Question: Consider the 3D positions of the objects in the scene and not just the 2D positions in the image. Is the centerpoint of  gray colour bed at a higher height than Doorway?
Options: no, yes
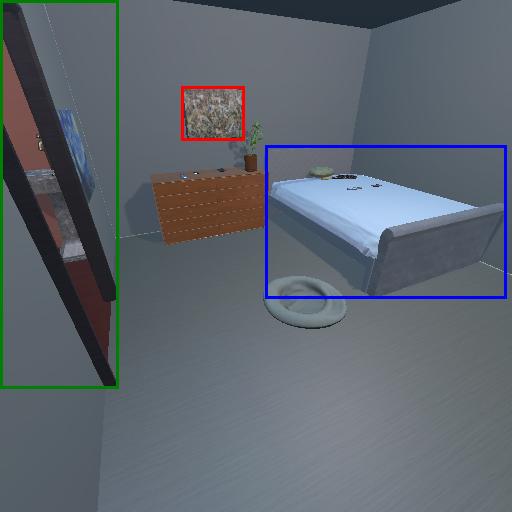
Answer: no